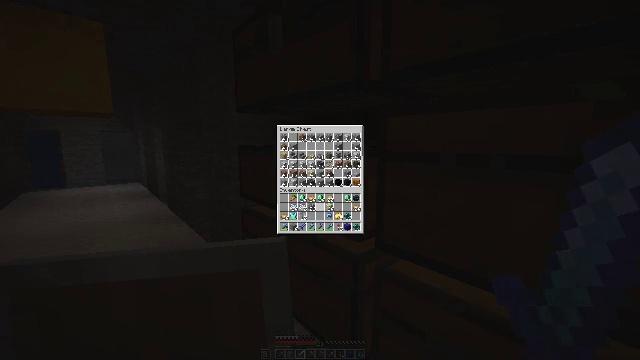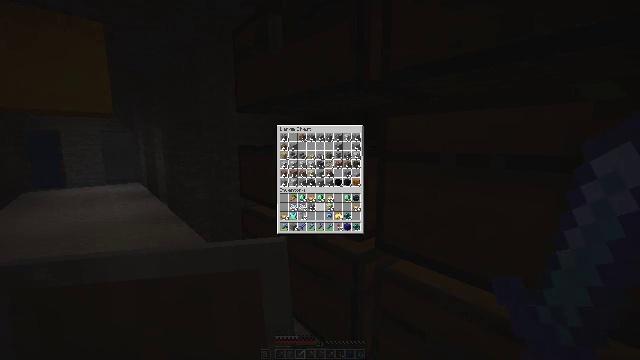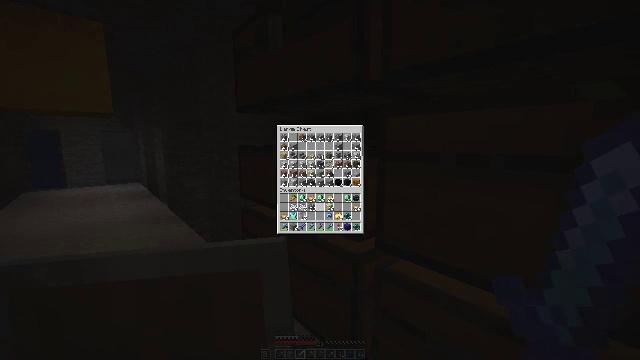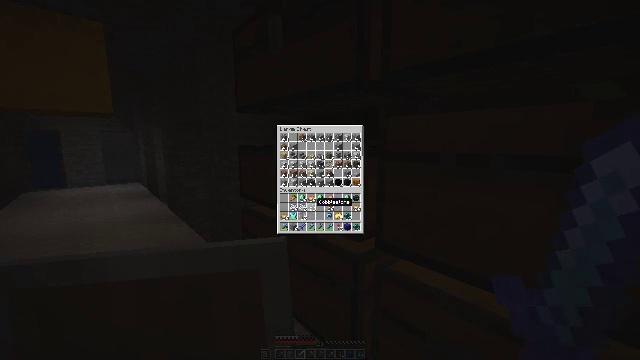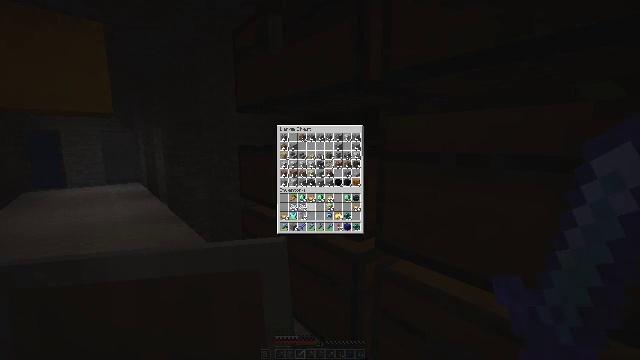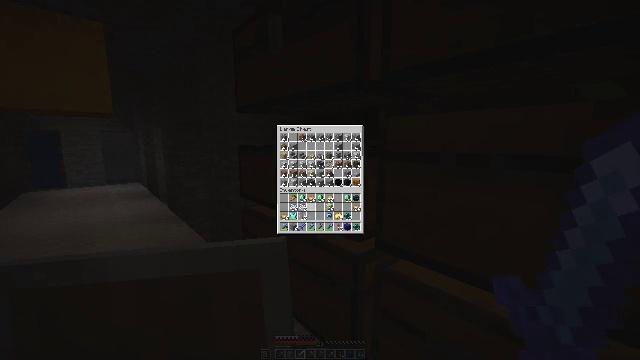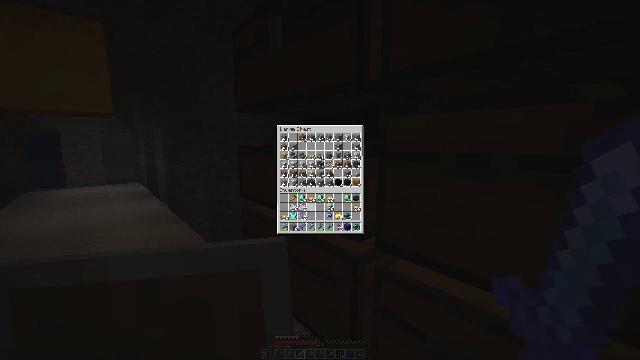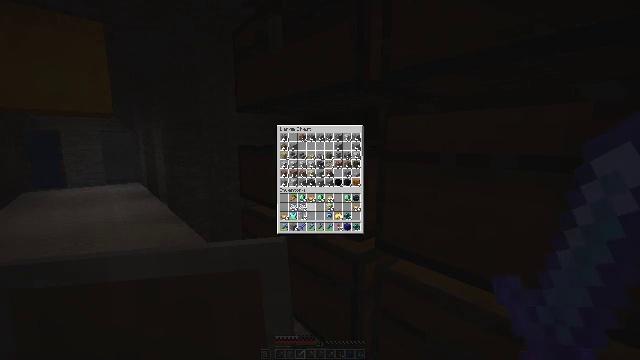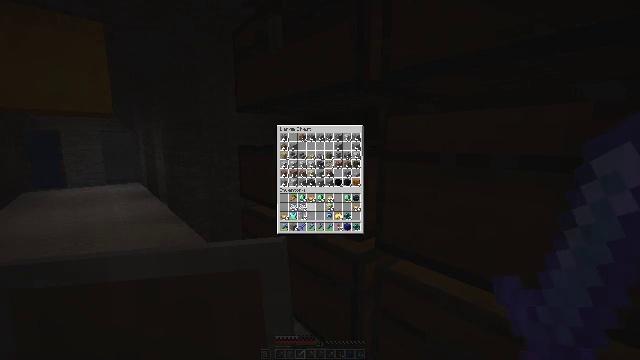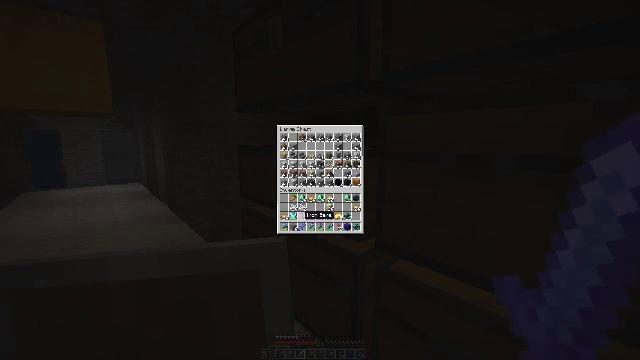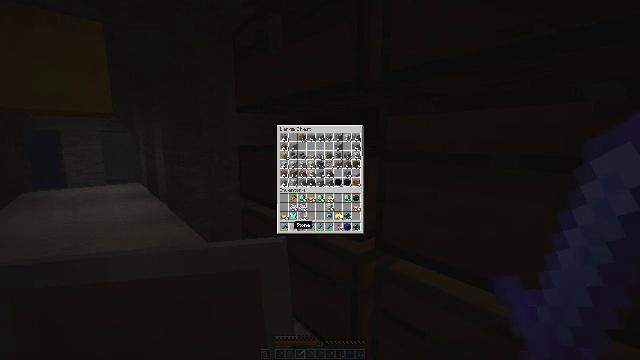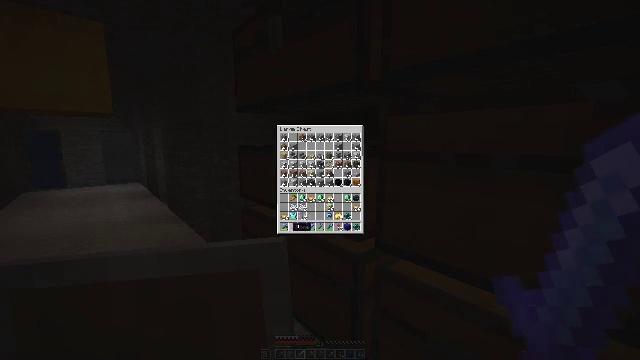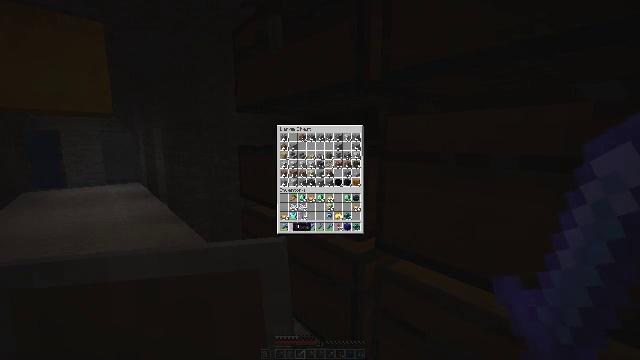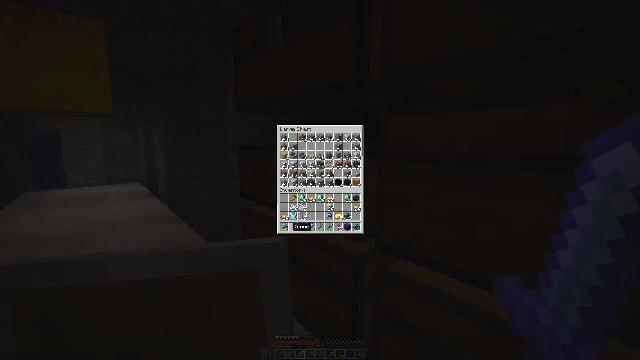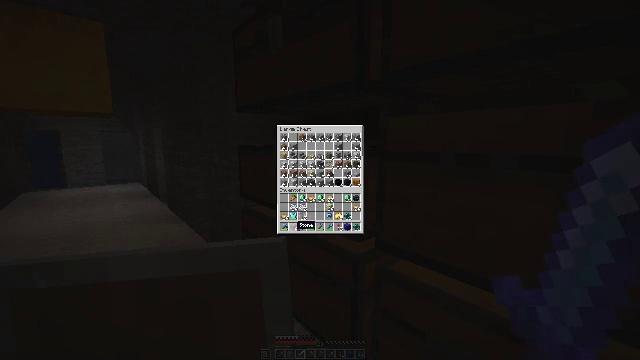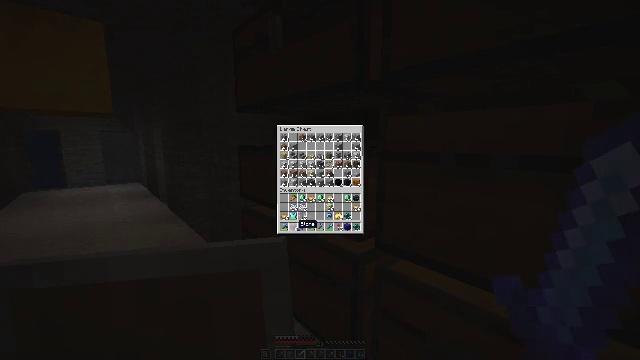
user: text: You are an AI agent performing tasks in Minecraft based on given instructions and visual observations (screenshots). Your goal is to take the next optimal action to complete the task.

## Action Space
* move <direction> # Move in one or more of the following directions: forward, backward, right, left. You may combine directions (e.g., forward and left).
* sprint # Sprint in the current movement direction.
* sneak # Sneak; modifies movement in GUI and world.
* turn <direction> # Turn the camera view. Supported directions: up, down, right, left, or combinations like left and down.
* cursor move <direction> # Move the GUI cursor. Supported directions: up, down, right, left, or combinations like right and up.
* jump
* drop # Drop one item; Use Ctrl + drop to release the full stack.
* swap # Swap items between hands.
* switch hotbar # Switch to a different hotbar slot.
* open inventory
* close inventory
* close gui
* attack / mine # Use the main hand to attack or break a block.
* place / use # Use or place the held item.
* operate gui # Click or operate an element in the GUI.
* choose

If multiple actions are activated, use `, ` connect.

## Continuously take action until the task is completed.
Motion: motion action
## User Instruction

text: Attack the blue shulker box to gather it.
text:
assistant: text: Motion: sneak
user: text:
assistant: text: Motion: sneak
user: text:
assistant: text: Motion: sneak
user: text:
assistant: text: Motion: sneak, attack / mine
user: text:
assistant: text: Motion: sneak, attack / mine
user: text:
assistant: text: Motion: sneak, attack / mine
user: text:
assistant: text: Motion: sneak, attack / mine
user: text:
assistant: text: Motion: sneak
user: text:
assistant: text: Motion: sneak, turn left and down
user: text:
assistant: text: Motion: sneak, turn left and down
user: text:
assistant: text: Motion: sneak
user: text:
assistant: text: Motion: sneak
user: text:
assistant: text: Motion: sneak
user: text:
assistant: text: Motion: sneak, turn right
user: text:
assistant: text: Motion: sneak
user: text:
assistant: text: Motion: sneak
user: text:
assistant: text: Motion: sneak
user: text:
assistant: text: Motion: sneak, attack / mine
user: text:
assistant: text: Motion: sneak, attack / mine
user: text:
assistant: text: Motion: sneak, attack / mine
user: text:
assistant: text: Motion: sneak, attack / mine
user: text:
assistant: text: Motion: sneak
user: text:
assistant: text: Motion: sneak
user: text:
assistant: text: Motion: sneak
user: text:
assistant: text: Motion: no_op
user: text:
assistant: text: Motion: no_op
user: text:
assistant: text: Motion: no_op
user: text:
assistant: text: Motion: no_op
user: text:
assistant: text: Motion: turn right
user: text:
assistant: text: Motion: turn right and up